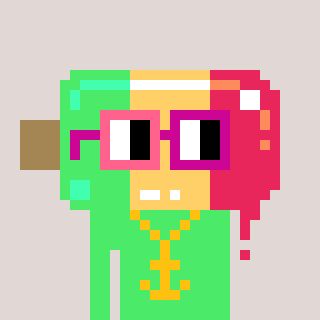
a pixel art character with square pink and red glasses, a icepop-shaped head and a teal-colored body on a warm background